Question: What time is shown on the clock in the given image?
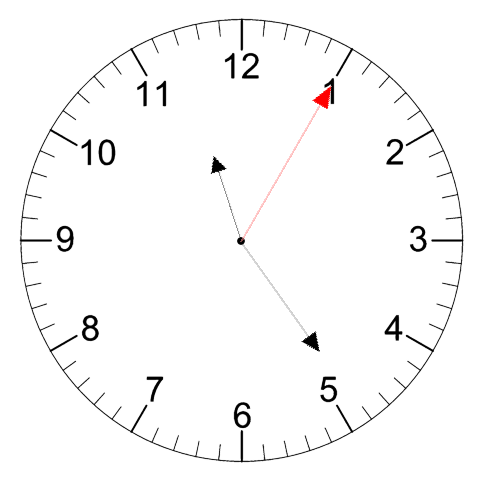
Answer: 11:24:05